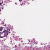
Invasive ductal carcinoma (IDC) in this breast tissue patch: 1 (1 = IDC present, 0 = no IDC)